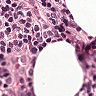
Metastatic tissue present: no